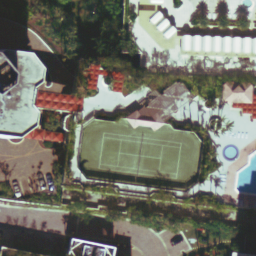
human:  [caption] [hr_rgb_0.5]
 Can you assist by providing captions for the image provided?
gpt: There is a small tennis court with some buildings and a road beside .

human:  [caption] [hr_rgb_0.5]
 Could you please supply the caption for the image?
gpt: There is a tennis court surrounded by some trees while a road beside .

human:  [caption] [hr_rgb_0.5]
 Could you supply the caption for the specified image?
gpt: A small tennis court with some plants and buildings beside .

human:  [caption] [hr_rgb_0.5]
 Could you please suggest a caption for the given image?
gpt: A tennis court is surrounded by some trees while a swimming pool beside .

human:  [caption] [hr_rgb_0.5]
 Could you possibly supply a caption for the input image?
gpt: There is a small tennis court and surrounded by some plants and a swimming pool as well as a road beside .